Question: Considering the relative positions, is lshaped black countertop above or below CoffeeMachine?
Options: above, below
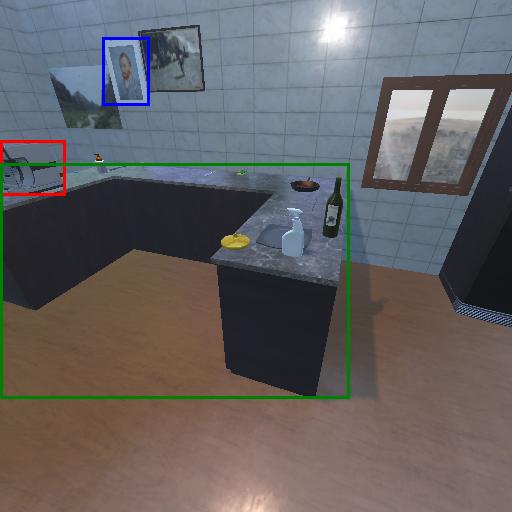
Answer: above